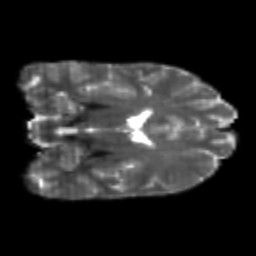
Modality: T2w
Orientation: coronal
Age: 24
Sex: male
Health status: healthy
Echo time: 0.074 s